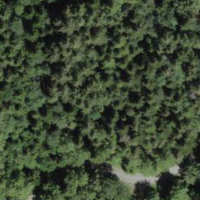
EUNIS habitat code: 43
Species observed at this site:
Fraxinus excelsior
Lepus europaeus
Sciurus vulgaris
Fagus sylvatica
Ilex aquifolium
Capreolus capreolus
Abies alba
Acer pseudoplatanus
Oxalis acetosella
Hedera helix
Martes martes
Primula vulgaris